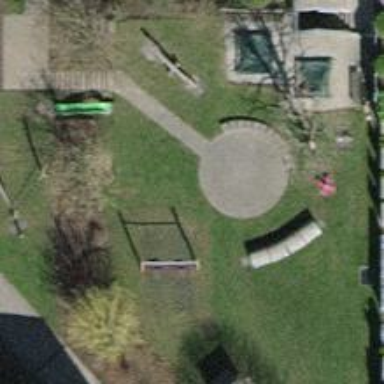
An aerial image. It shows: Playground area for leisure land.